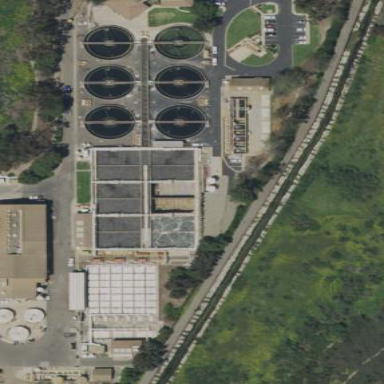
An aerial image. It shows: View of wastewater plant.